Interaction volume radius: 5 \u00c5
Interaction volume height: 25 \u00c5
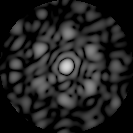
Disorder parameter: 0.6888